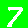
Digit: 7